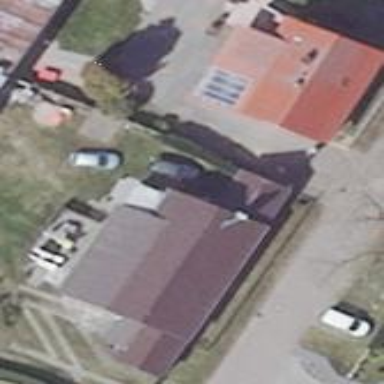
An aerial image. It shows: Gray building with gabled roof.